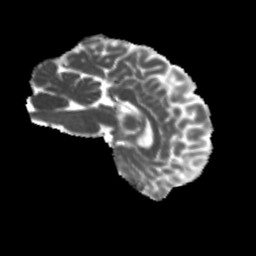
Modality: MD
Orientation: sagittal
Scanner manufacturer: siemens
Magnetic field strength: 3 T
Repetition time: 4 s
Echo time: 0.0594 s